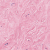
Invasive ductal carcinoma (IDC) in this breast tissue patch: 0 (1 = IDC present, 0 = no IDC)